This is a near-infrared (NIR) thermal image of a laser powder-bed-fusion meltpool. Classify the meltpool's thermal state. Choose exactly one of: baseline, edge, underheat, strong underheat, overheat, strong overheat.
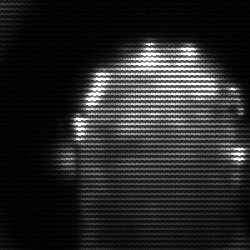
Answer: baseline